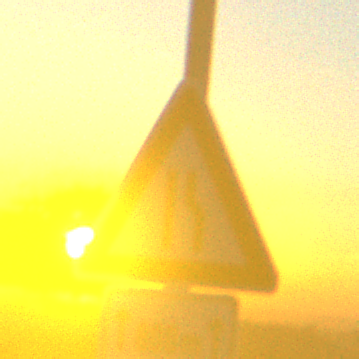
Verkehrszeichen: EinseitigVerengteFahrbahnRechts
Zusatzzeichen unten: LaengeEinerStrecke1
Umgebung: Outdoor, Nature
Tageszeit: SunriseSunset
Wetter: Clear
Licht: Natural
Jahreszeit: NotSpecified
Kontrast: HighContrast